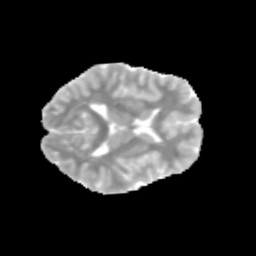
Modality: MD
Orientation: axial
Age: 13
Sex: male
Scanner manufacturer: siemens
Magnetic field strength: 3 T
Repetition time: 3.8 s
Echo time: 0.07 s